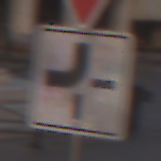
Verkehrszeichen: VerlaufVorfahrtsstrasse2
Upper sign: VorfahrtGewaehren
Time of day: SunriseSunset
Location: Outdoor (Urban)
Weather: Clear
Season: NotSpecified
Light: Natural